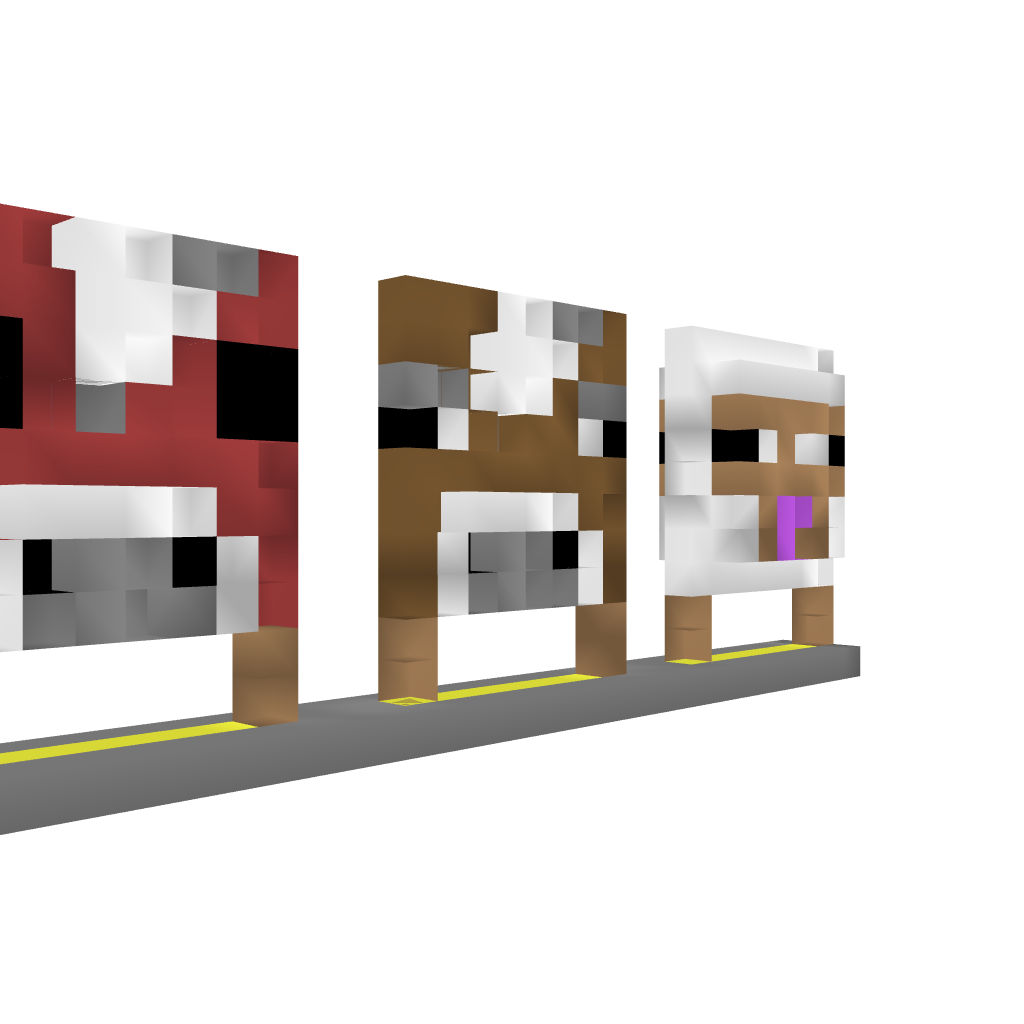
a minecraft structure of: Animal Faces! high quality